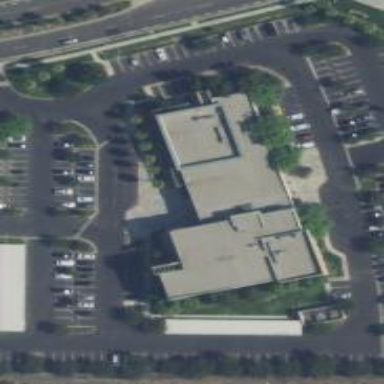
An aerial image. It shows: Pharmacy providing healthcare services.